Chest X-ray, PA view. Patient: 15 years old, sex M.
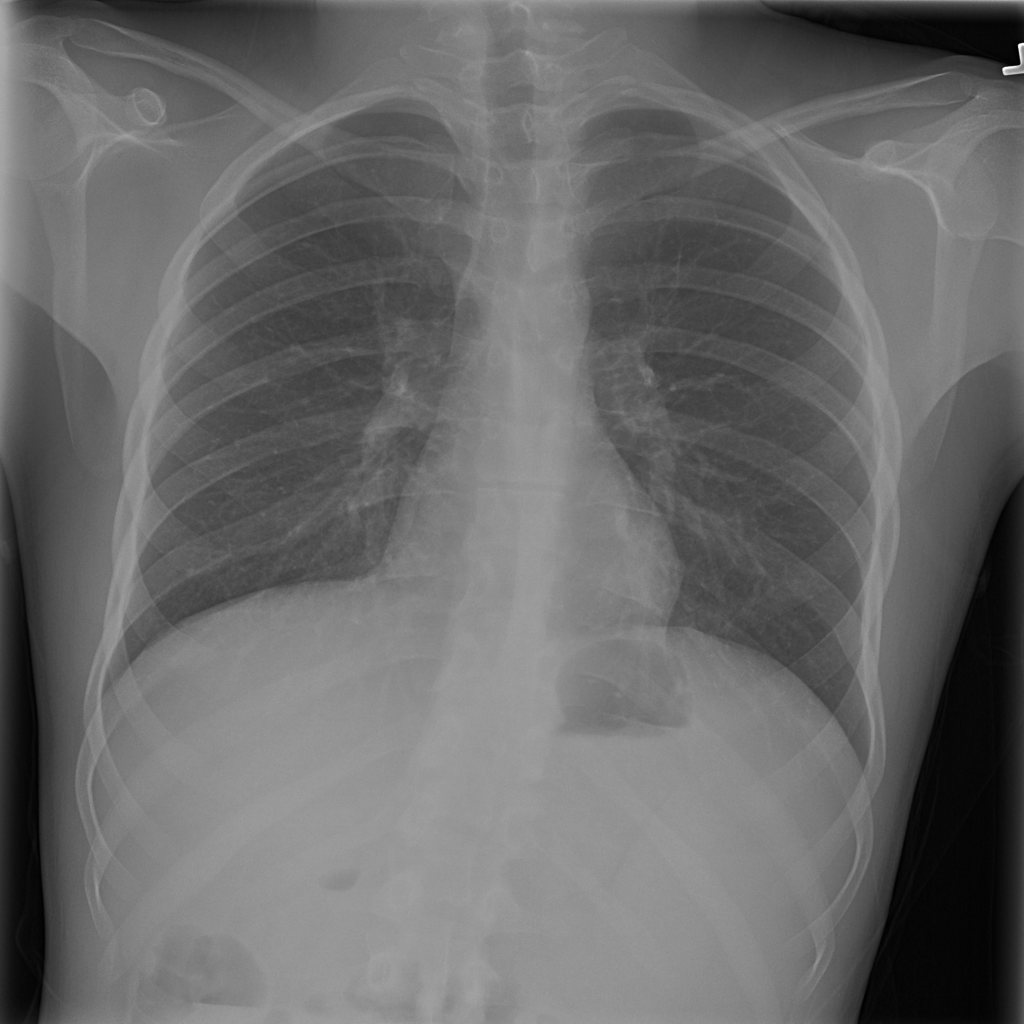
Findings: No Finding